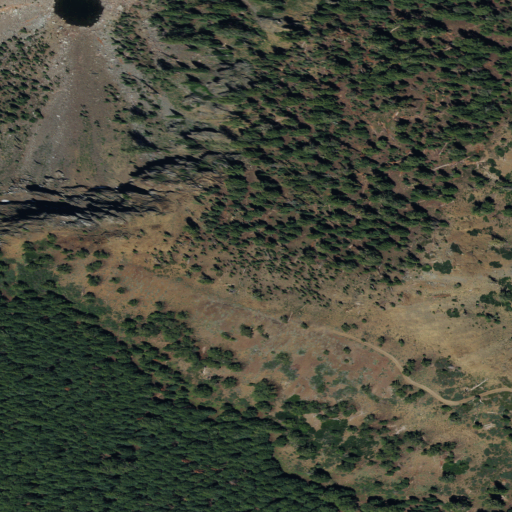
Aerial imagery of mountain in California named Grizzly Peak containing evergreen forest, shrub, and grassland